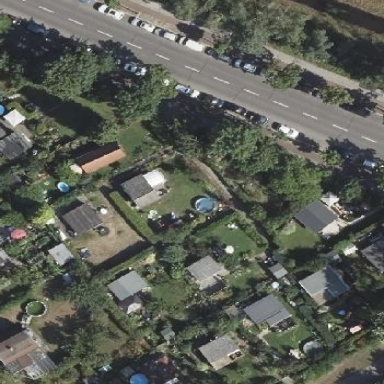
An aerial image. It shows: Plot in the allotments.